Field crop: maize
Growth stage: 2
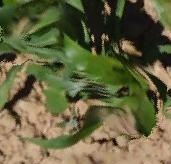
Species: maize